Question: What are the available languages?
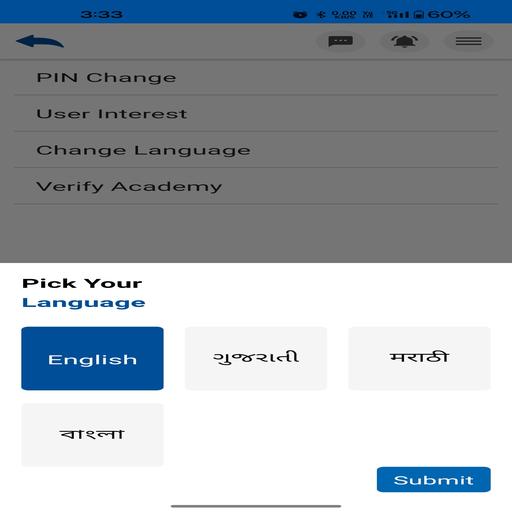
Answer: English, Gujarati, Marathi, Bengali